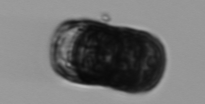
Label: Paralia_sulcata